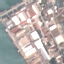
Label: Industrial